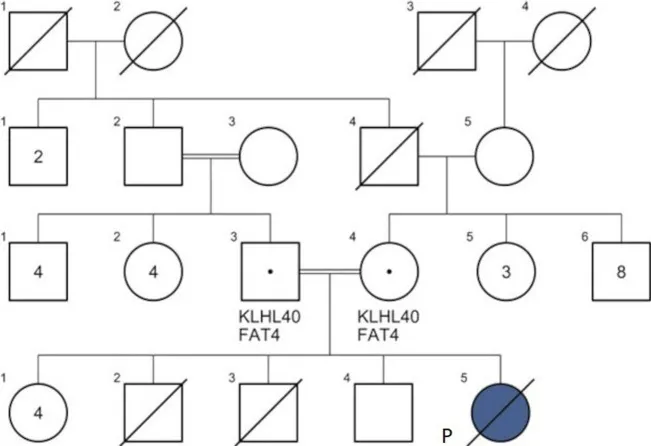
Family pedigree of patient 2. KLHL40: Kelch-like family member 40 gene variant c.1405G>A; FAT4: FAT atypical cadherin 4 gene variant c.13178A>T. Proband (P) IV5 (blue): patient 2 was diagnosed with nemaline myopathy type 8 (KLHL40 gene homozygous c.1405G>A), FAT4 gene homozygous c.13178A>T. The couple II-2 & II-3 are 2nd-degree relatives. IV-2: a full-term neonatal death after 24 h, unknown cause; IV-3: a 2nd-trimester intrauterine fetal death (IUFD) at 16 gestational weeks, unknown cause.
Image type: electrography (ekg)